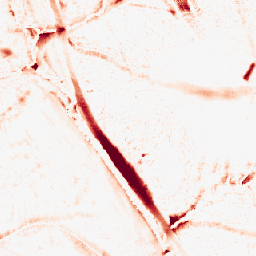
Category: morphological
Decomposition family: morphological_ellipse
Decomposition parameters: operation: opening
width: 20
height: 20
Upsampling method: nearest
Upsampling parameters: scale: 8
Upsampling scale: 8